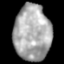
Tissue: lung
Cell type: T cells
Senescence score: 0.173
Nuclear area (px): 2011
Mean DAPI intensity: 169.204